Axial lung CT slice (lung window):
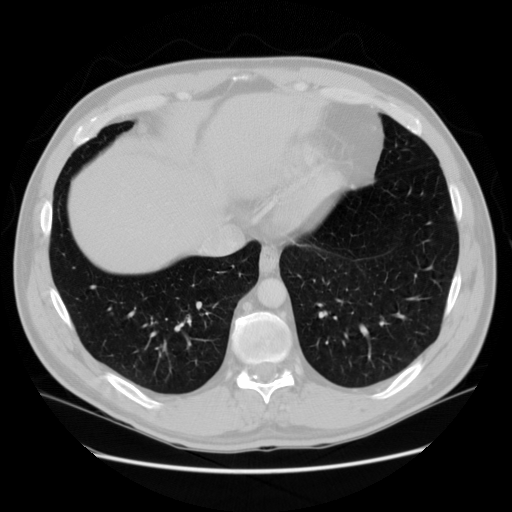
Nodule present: no